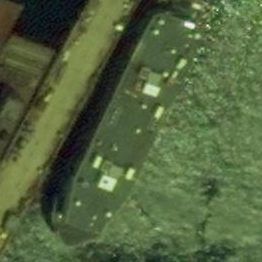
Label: civil